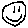
Label: smiley face